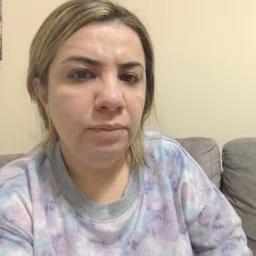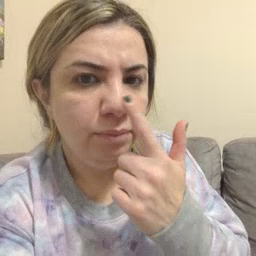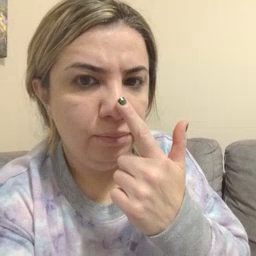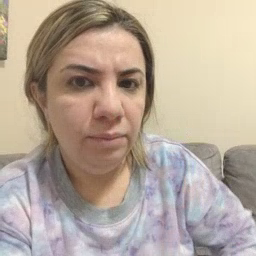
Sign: nose